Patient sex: F
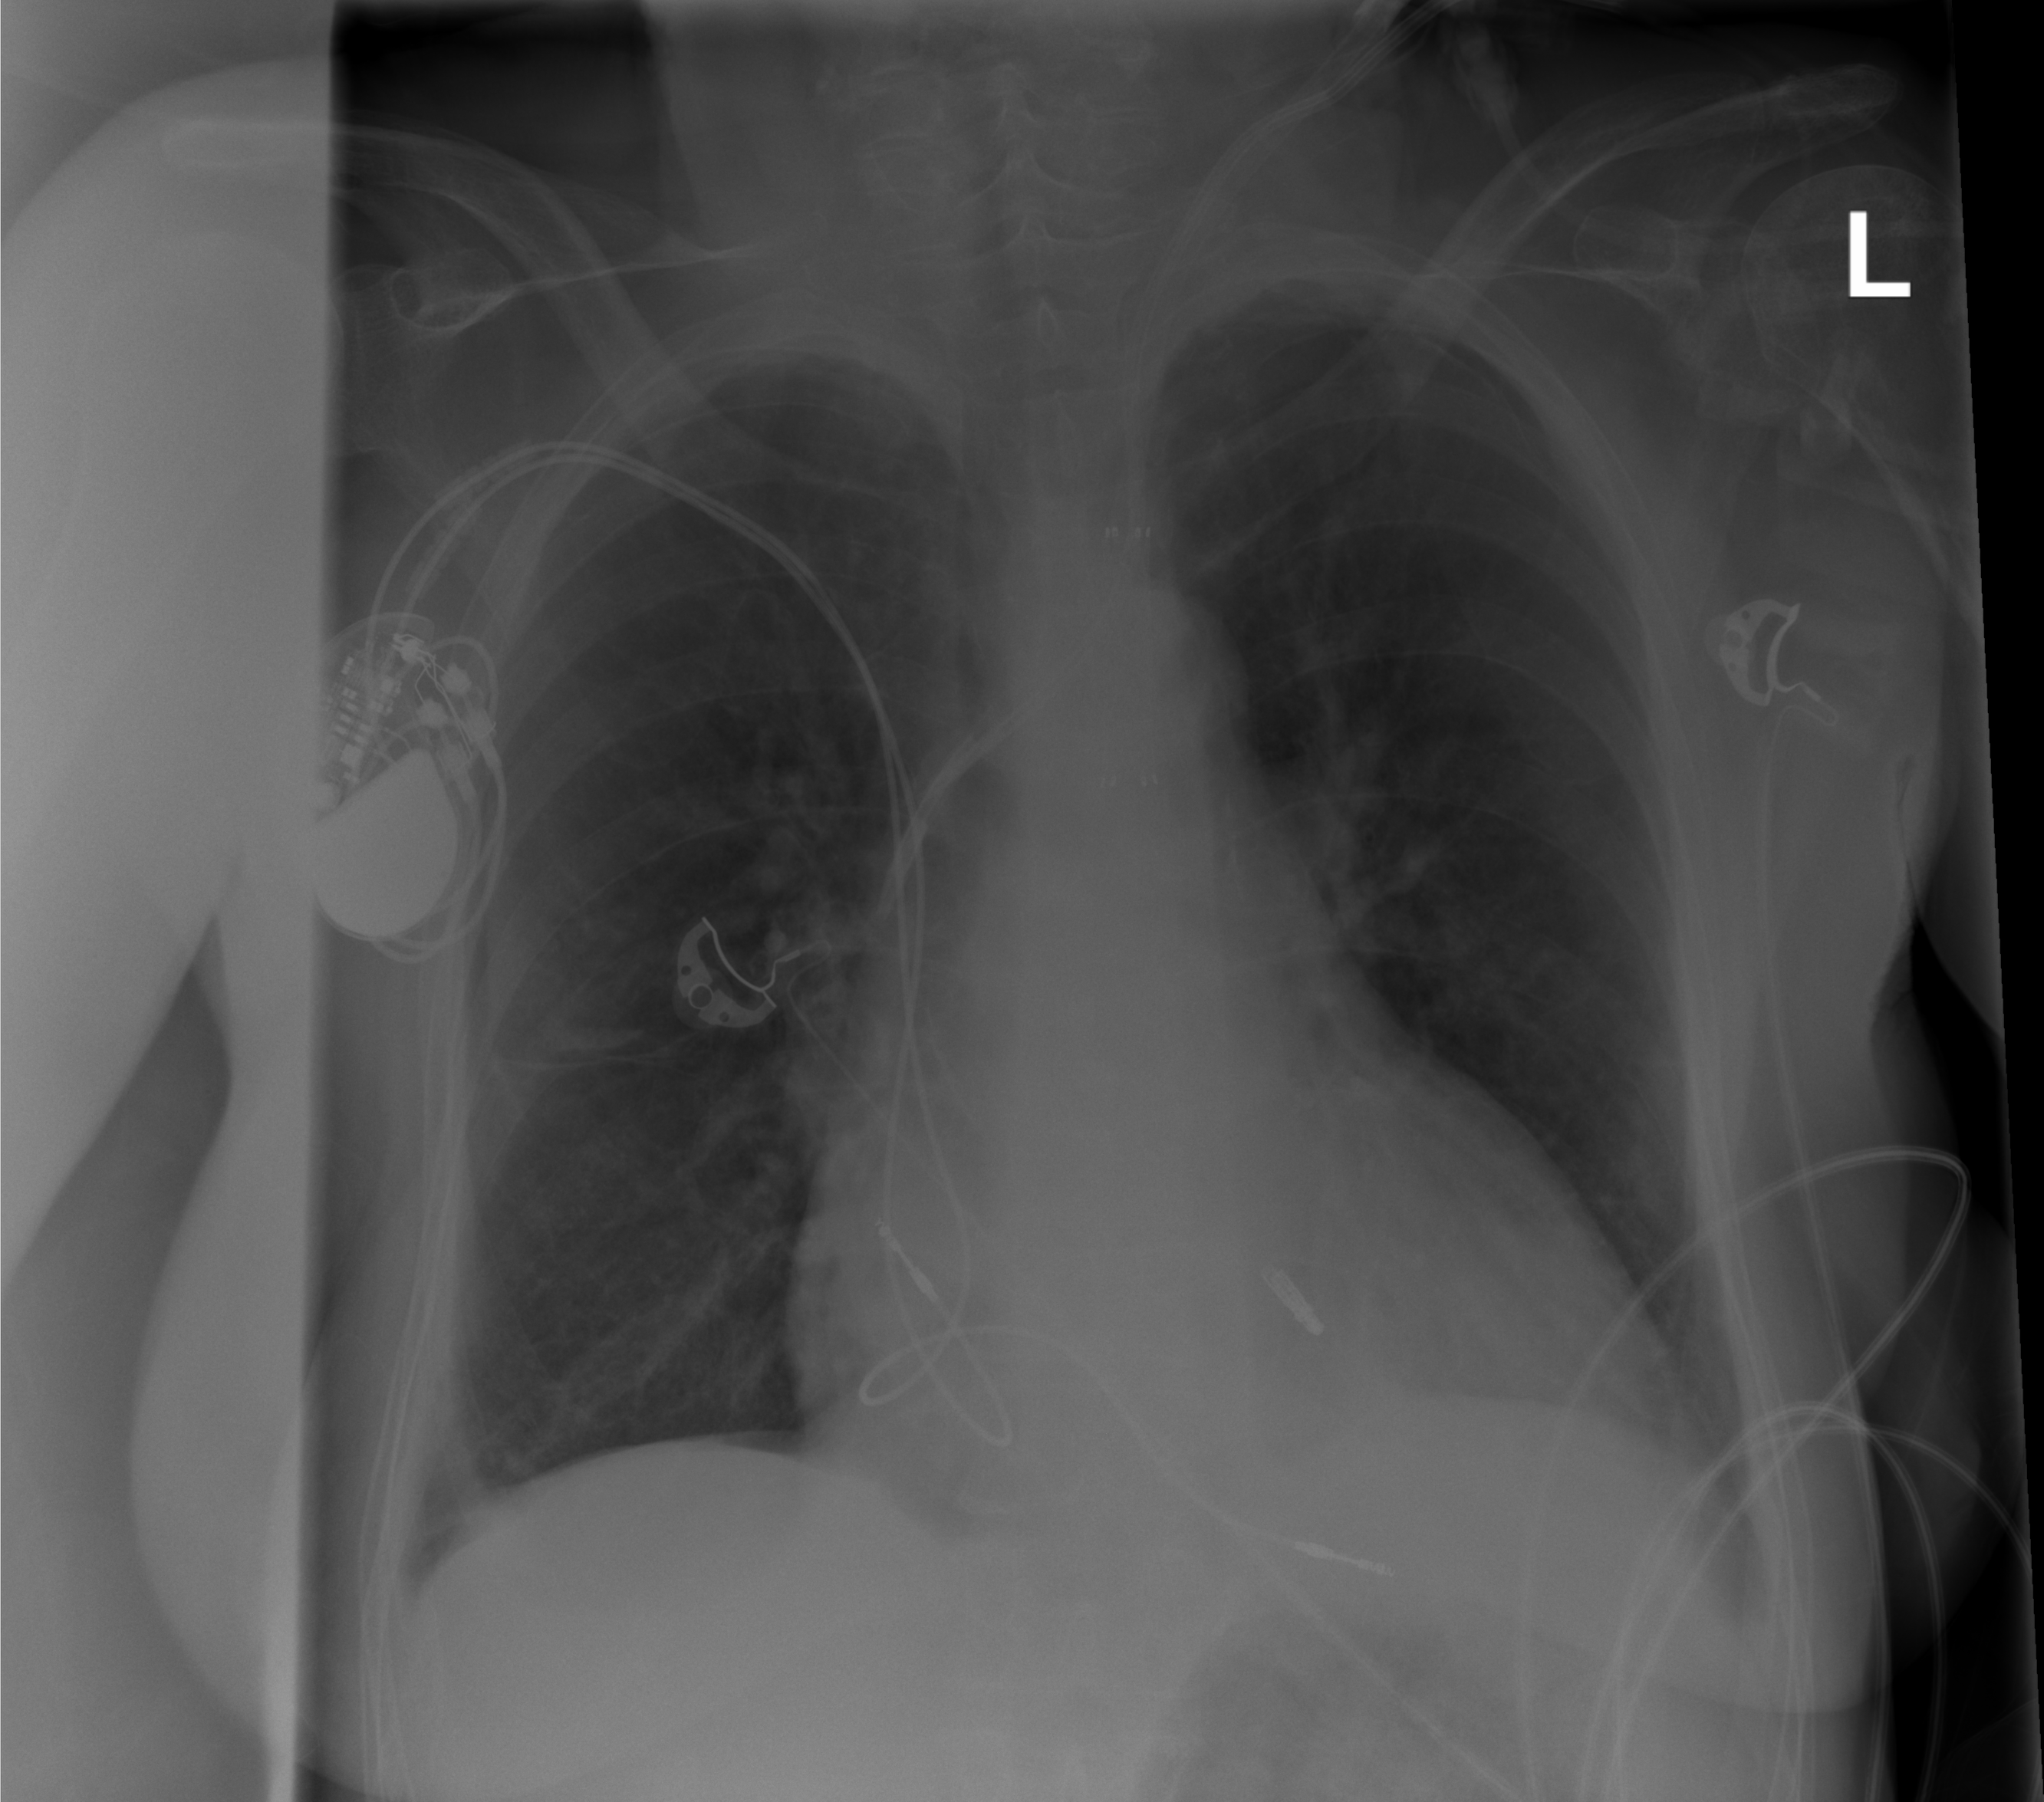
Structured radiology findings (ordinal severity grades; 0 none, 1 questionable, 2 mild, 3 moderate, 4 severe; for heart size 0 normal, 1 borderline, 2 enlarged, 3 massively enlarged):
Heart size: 2
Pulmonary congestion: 0
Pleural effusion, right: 0
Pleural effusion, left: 0
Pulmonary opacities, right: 0
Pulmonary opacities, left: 0
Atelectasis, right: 2
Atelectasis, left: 0